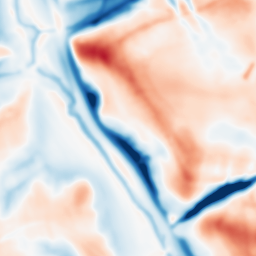
Category: multiscale
Decomposition family: dog_multiscale
Decomposition parameters: sigma_ratio: 1.4
n_scales: 6
base_sigma: 2
Upsampling method: cubic_mitchell
Upsampling parameters: scale: 2
Upsampling scale: 2